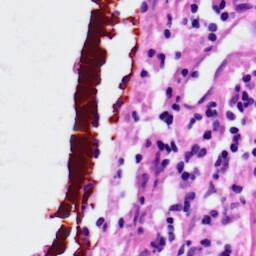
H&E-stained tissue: Lung